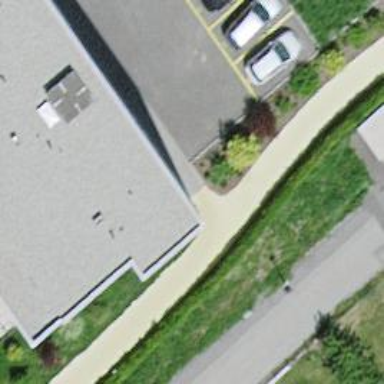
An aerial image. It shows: Asphalt parking aisle designated as service road.